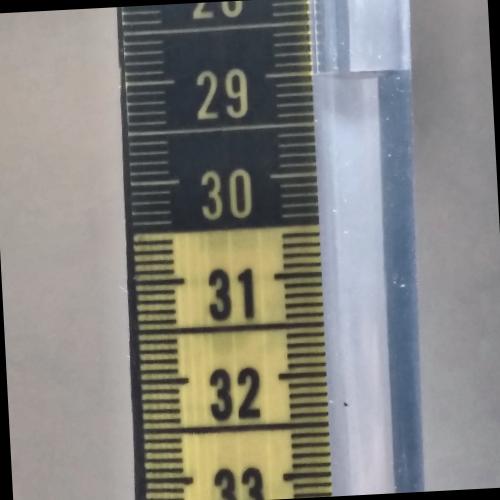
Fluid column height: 29.0 cm